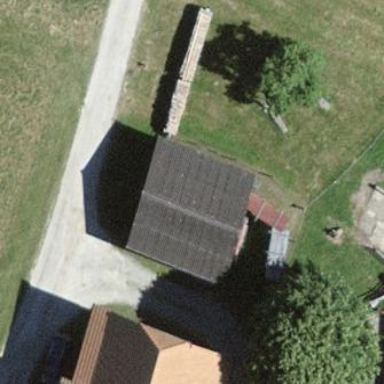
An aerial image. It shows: Garage building.